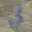
Label: 3